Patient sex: M
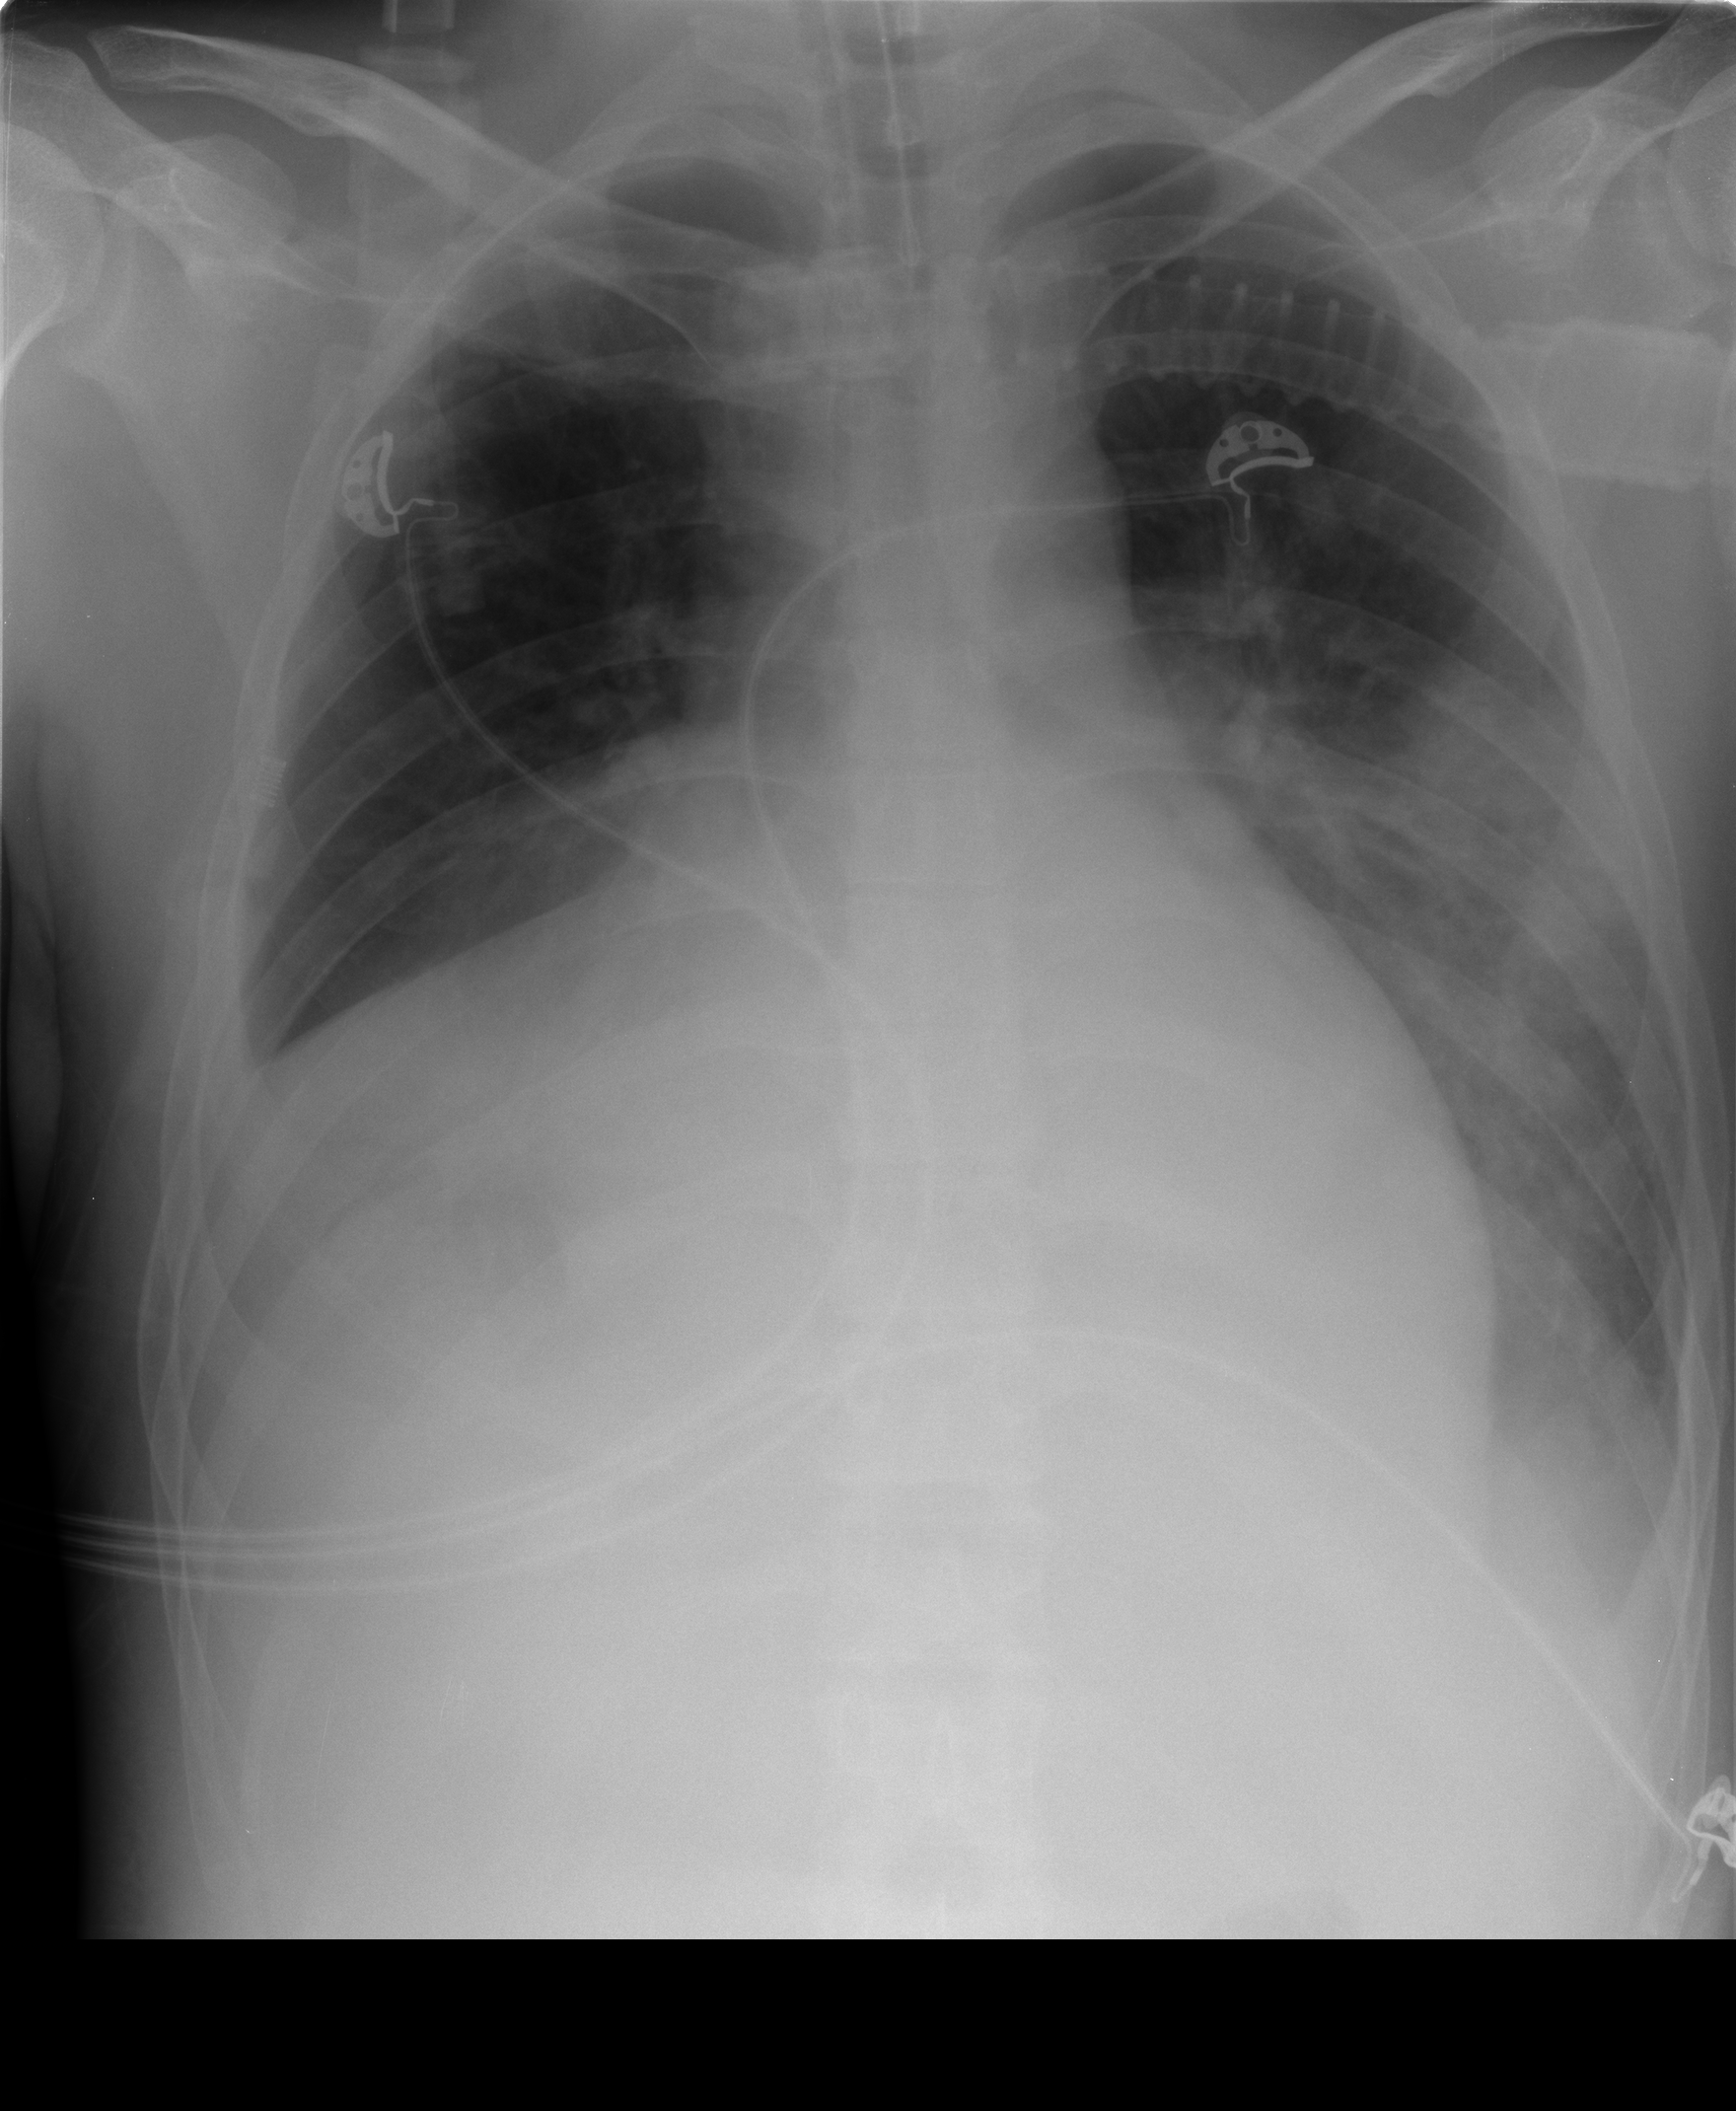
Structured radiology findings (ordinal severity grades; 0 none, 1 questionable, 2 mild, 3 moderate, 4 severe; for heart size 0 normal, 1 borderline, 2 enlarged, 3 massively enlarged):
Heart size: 2
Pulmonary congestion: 2
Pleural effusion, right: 3
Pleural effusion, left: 1
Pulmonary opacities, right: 3
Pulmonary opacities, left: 3
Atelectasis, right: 2
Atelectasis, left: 2